RGB frame:
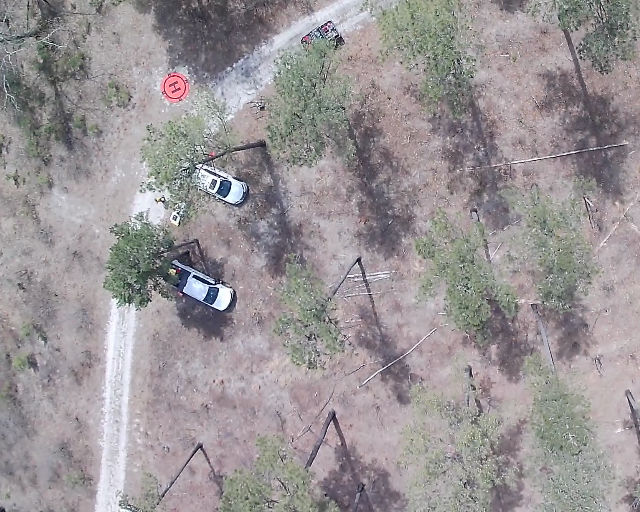
Thermal frame:
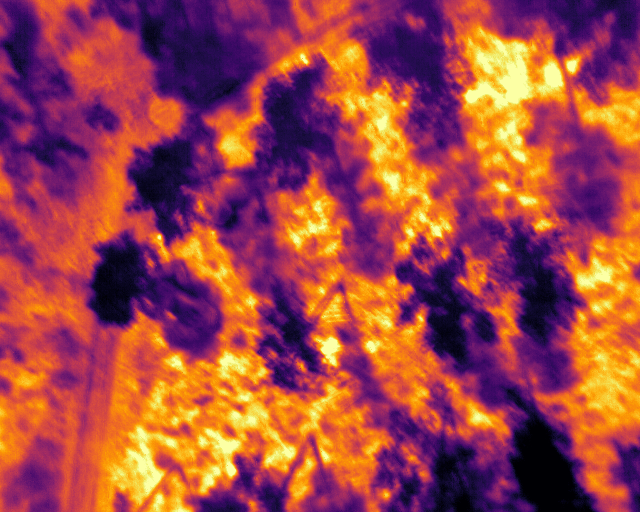
Captured: 2026-02-26 02:27:19
Pixels at or above 80 °C: 0 (fraction of frame: 0)